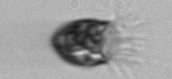
Label: Balanion